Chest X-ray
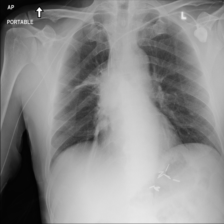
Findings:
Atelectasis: negative
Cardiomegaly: negative
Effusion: negative
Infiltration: negative
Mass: negative
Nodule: negative
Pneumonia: negative
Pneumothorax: negative
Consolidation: negative
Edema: negative
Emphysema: negative
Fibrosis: negative
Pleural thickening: negative
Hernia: negative